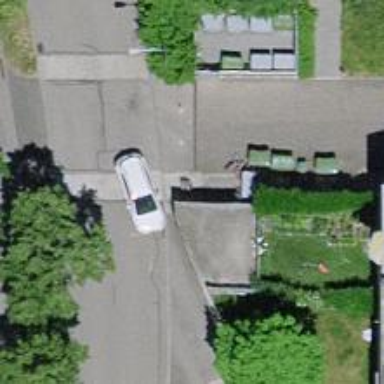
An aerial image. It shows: Bollard.